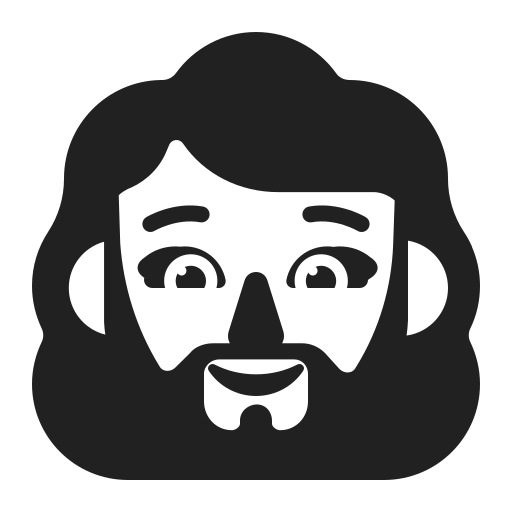
woman beard high contrast default